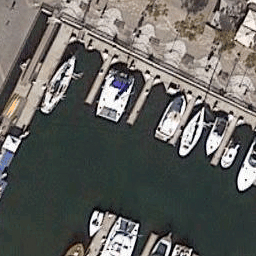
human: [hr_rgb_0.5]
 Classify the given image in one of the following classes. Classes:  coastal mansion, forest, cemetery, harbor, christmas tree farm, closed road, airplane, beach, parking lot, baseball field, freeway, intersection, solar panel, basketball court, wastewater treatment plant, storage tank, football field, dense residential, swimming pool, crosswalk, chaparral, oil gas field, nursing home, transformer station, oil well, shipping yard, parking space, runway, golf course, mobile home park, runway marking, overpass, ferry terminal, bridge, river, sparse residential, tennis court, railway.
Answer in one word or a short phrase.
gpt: harbor